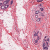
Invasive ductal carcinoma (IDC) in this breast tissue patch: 0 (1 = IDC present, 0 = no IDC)